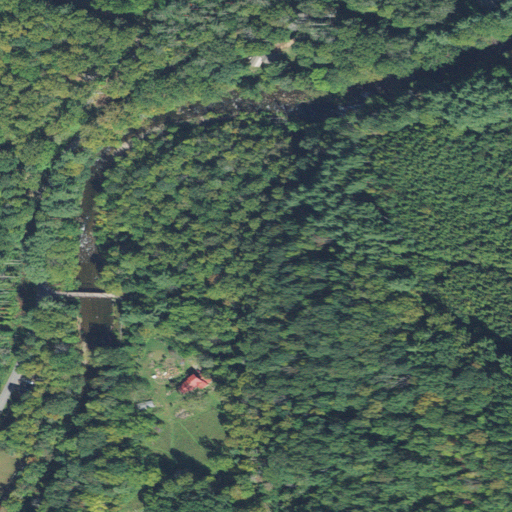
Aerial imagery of valley in North Carolina named Curtis Cove containing deciduous forest, mixed forest, open development, pasture, grassland, evergreen forest, and low intensity development